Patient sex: M
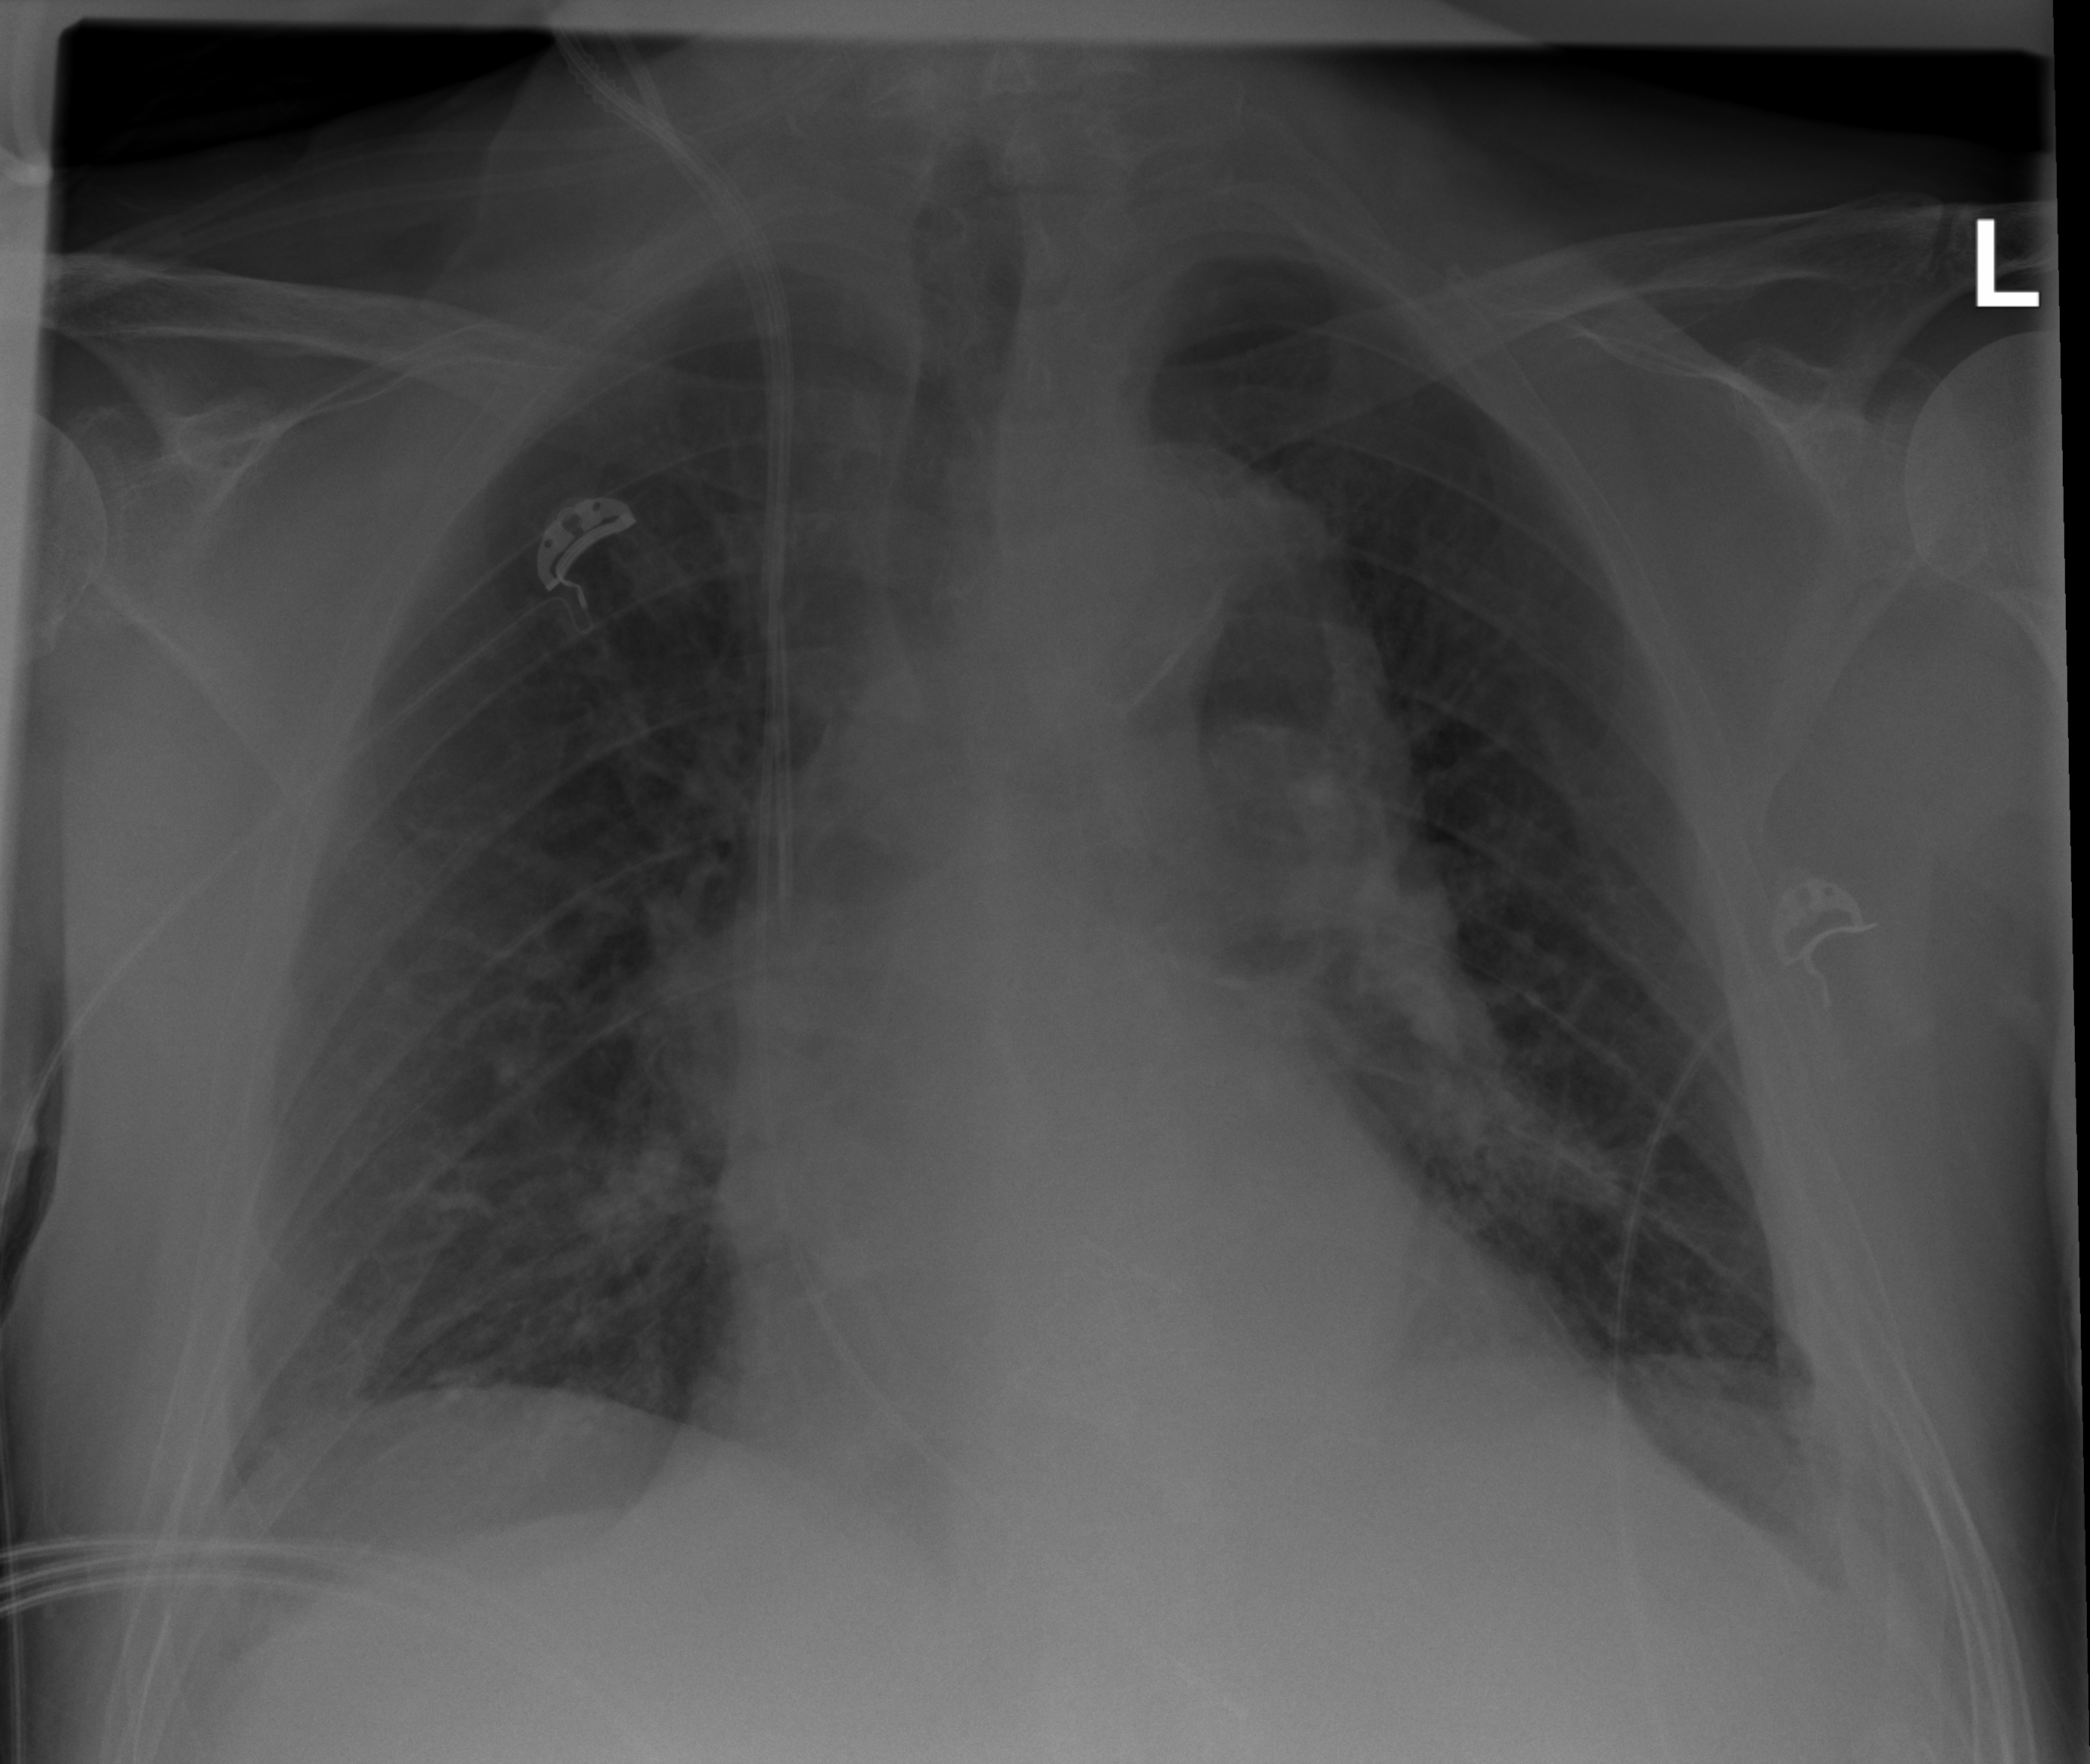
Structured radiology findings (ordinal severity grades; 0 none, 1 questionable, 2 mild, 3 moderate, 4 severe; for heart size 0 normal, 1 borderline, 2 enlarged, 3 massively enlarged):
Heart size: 0
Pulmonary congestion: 0
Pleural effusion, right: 0
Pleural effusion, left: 0
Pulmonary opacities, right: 0
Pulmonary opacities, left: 0
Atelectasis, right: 0
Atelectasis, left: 2